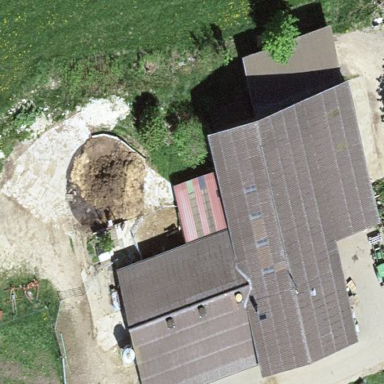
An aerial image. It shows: Farm building.